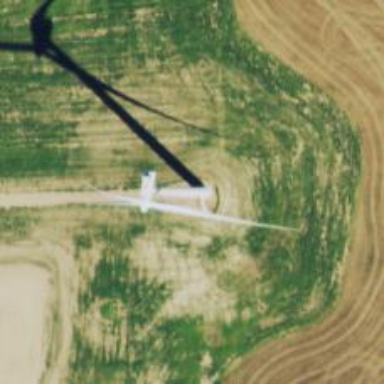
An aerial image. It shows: Wind generator with horizontal axis. The wind turbine is from Vestas.